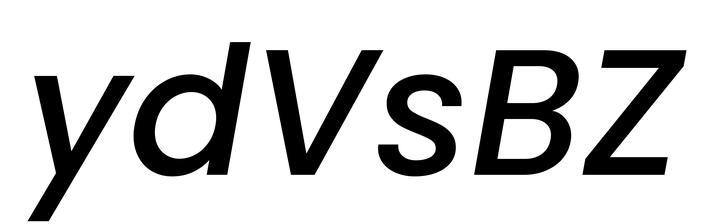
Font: Poppins-MediumItalic